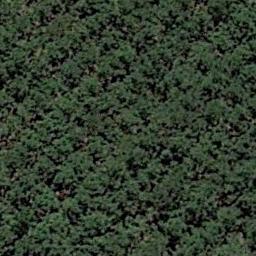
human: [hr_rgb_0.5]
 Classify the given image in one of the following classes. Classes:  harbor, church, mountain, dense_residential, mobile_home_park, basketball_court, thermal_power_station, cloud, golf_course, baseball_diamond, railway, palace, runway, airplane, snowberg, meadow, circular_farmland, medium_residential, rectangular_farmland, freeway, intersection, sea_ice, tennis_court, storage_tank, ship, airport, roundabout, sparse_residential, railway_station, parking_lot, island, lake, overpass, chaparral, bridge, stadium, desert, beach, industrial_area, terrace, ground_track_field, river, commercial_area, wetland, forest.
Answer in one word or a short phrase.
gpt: forest